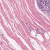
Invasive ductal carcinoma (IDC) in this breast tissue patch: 0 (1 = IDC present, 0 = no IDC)